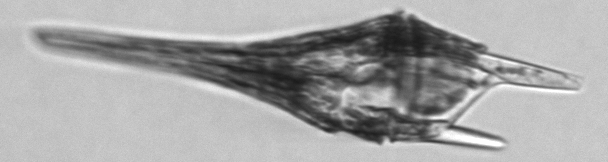
Label: Tripos_furca